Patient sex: F
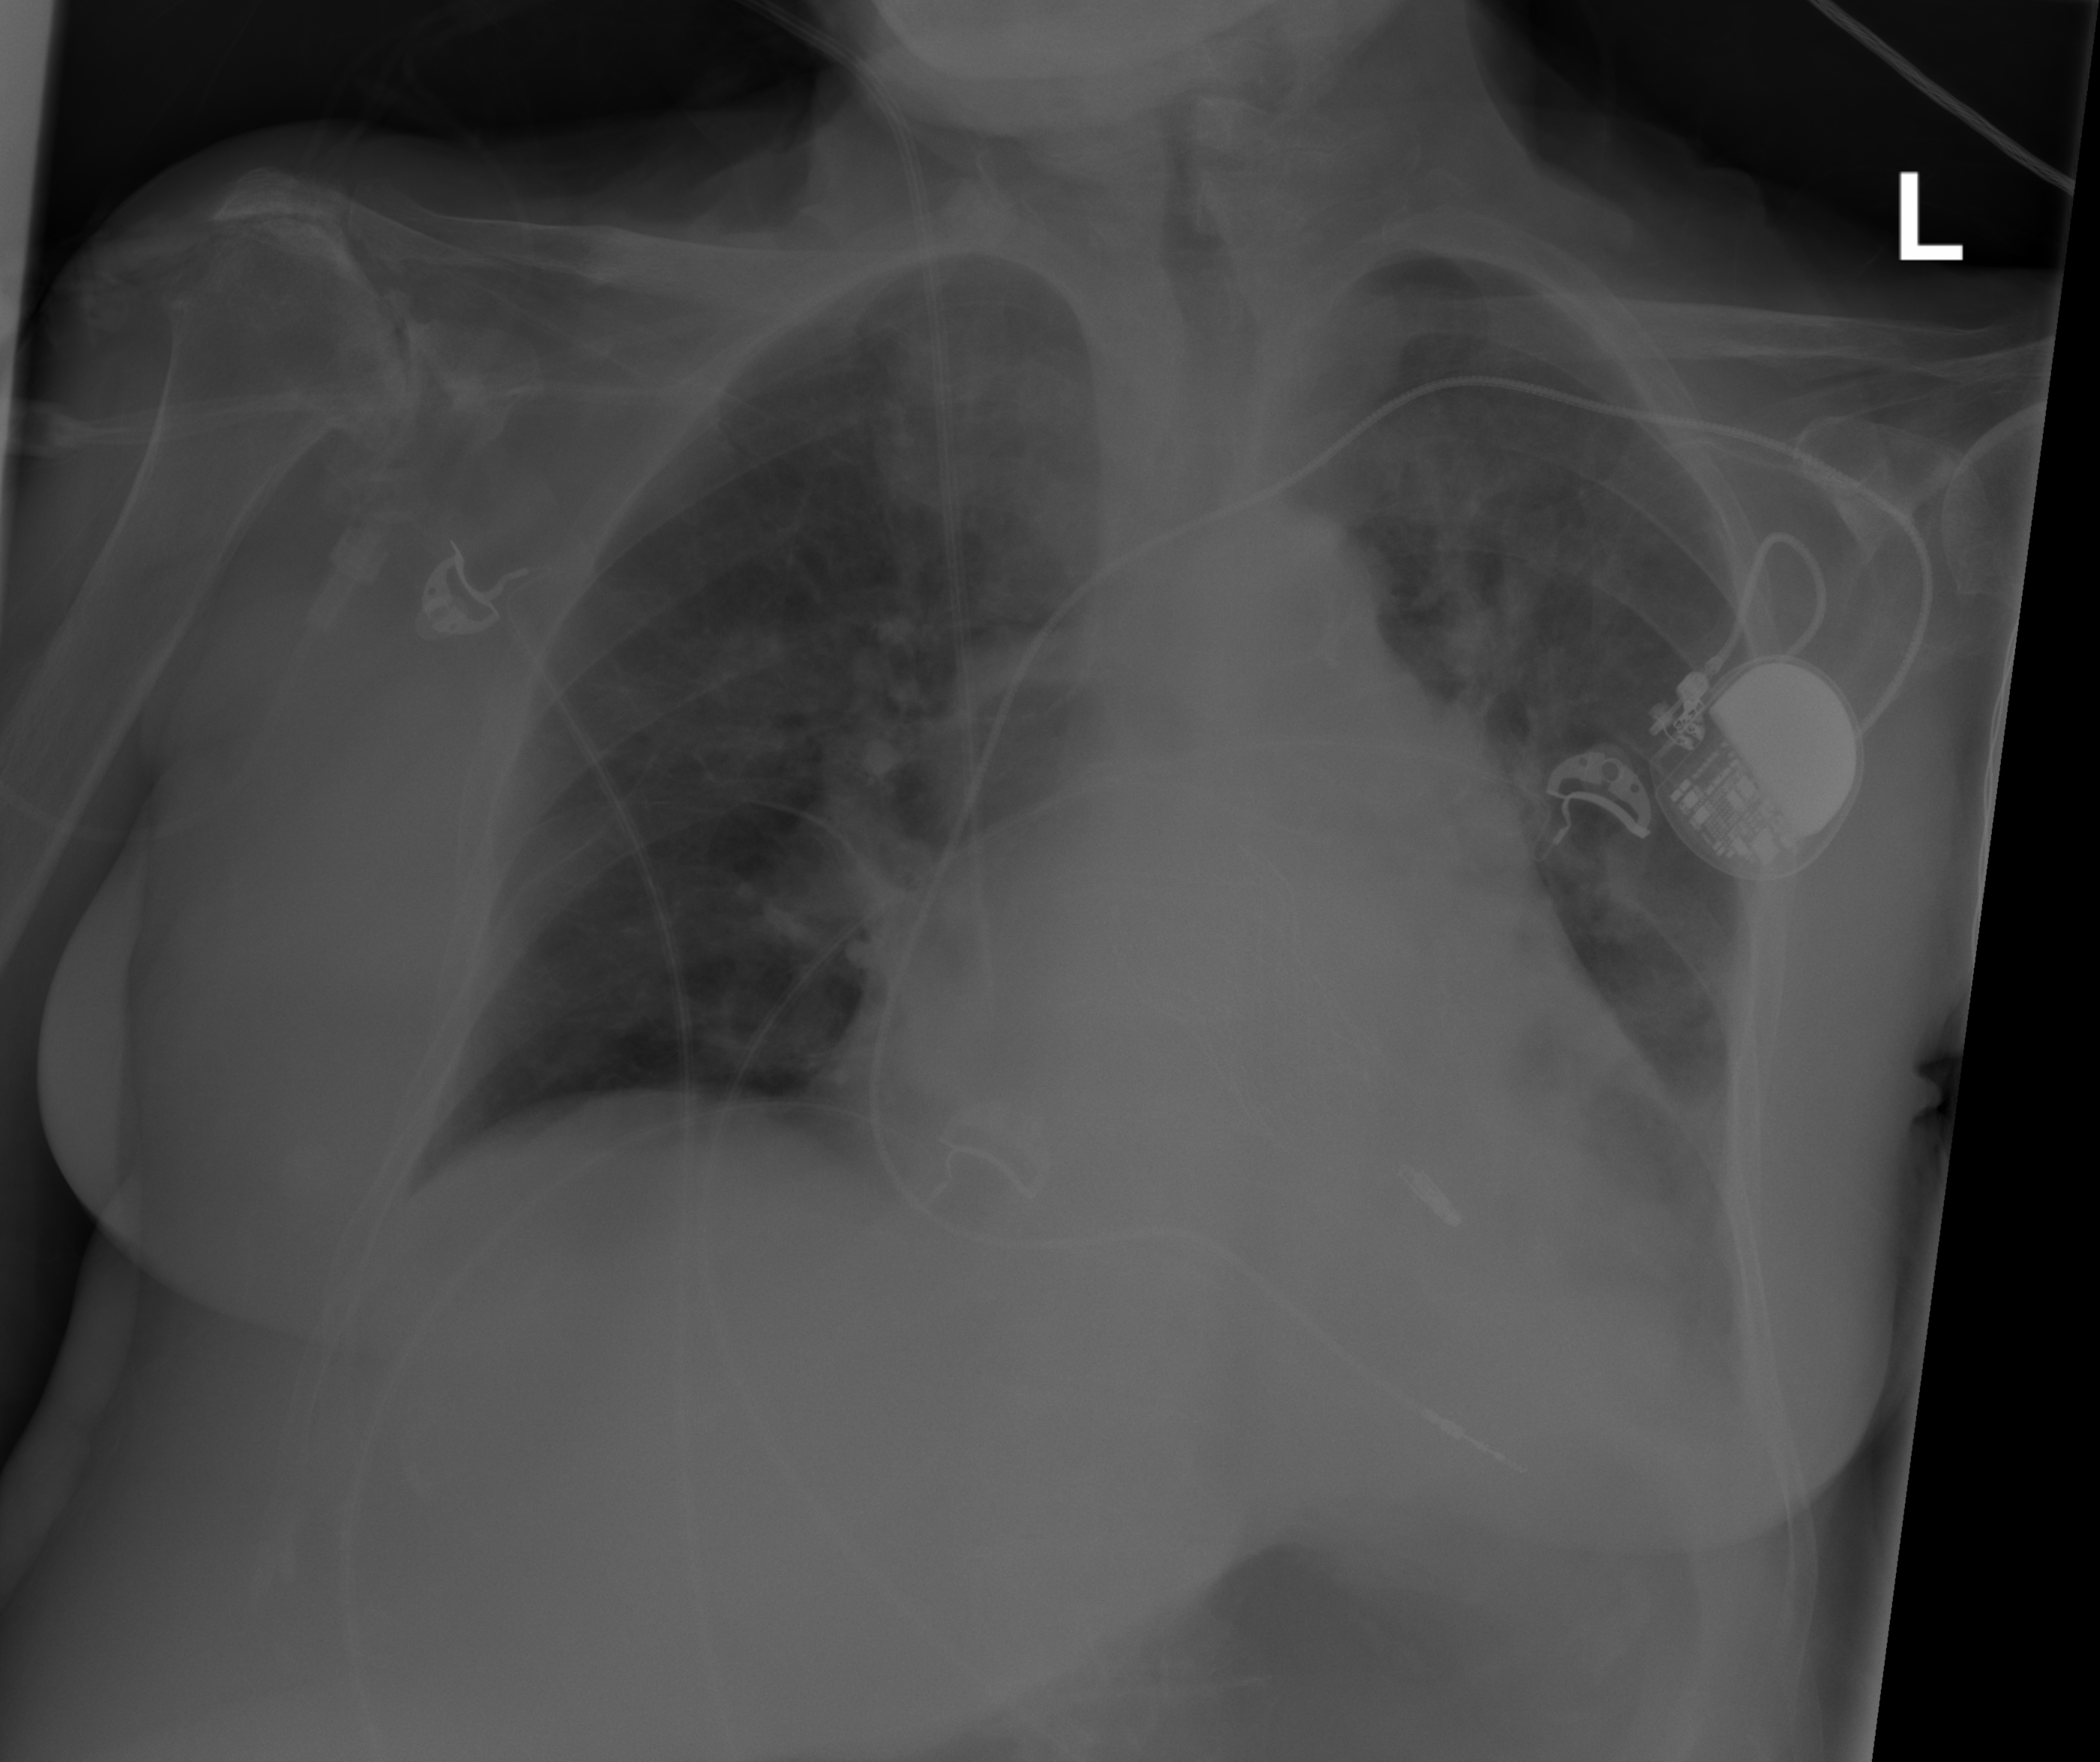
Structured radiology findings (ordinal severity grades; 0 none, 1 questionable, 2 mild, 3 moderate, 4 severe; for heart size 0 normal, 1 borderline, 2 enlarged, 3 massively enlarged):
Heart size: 2
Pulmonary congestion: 0
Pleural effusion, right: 0
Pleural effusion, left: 1
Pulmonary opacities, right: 0
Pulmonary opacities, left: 2
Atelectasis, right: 2
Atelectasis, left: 2